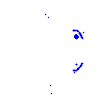
Particle: electron